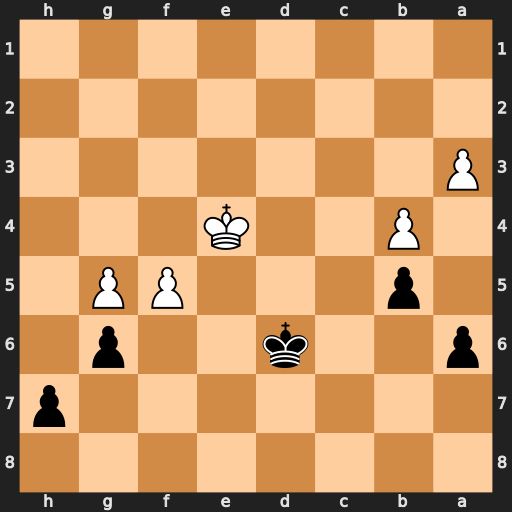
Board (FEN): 8/7p/p2k2p1/1p3PP1/1P2K3/P7/8/8
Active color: b
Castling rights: -
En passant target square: -
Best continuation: gxf5+ Kxf5 Kd5 Kf4 Kd4